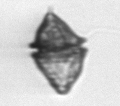
Label: Kryptoperidinium_triquetrum